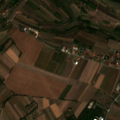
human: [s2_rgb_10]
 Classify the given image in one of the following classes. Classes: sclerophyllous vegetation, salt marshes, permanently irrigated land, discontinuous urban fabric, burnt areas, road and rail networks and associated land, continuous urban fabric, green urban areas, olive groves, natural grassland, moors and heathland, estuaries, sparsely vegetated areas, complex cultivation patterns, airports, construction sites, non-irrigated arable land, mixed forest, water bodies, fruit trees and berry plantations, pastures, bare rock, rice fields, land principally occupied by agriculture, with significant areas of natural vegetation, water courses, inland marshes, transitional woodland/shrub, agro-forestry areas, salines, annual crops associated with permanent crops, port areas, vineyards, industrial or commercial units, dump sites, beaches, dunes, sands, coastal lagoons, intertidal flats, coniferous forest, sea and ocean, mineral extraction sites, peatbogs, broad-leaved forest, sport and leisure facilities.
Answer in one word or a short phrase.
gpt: discontinuous urban fabric, non-irrigated arable land, complex cultivation patterns, land principally occupied by agriculture, with significant areas of natural vegetation